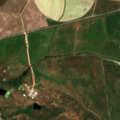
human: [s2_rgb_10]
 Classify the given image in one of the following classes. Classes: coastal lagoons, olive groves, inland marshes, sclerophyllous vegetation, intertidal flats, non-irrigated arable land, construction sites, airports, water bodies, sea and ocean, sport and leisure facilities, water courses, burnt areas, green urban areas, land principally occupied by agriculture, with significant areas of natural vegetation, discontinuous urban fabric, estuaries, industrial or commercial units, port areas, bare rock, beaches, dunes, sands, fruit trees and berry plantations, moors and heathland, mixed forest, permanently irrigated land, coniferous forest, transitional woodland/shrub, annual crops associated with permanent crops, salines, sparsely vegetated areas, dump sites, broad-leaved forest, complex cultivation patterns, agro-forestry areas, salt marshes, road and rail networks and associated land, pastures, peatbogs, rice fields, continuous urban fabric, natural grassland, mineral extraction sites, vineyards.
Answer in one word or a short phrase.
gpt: continuous urban fabric